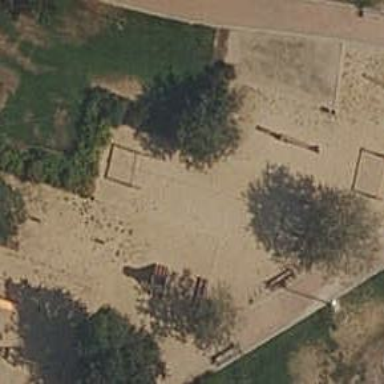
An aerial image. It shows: Playground area for leisure land.